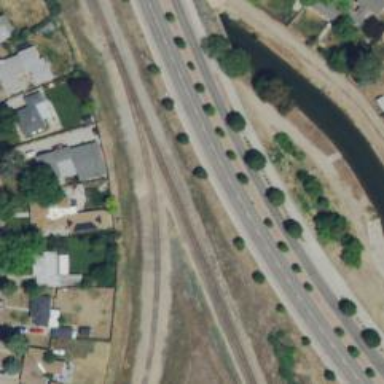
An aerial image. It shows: Rail spur service in wye yard.